Question:
As you can see in the screenshot, when I click on the 'View()'-- addView and provide the name 'NewIndex.cshtml', the file gets generated in the 'Controller' folder but not in the 'Views' folder...
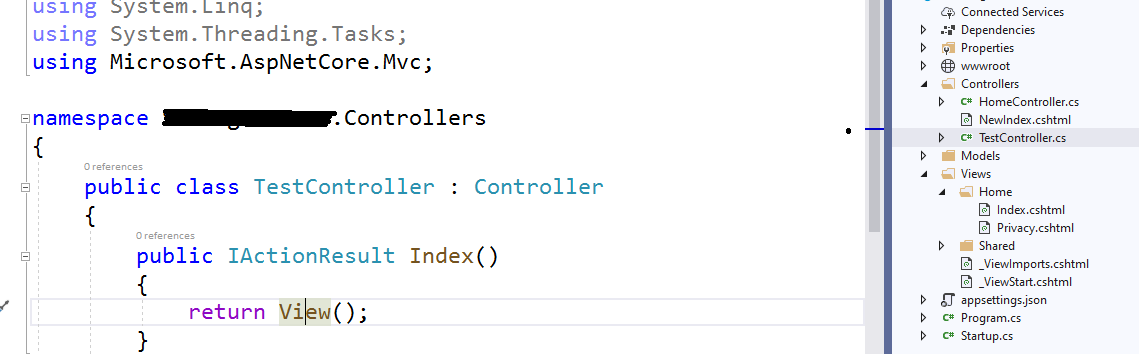
Answer: It is confusing, this is the process of adding pages to the controller action on my side, you may take a look.
In addition, you may update your VS to the latest version.
<URL>